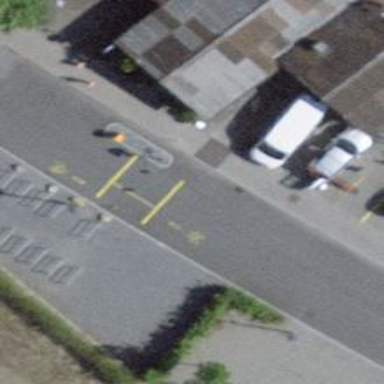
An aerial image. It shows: Bollard barrier.